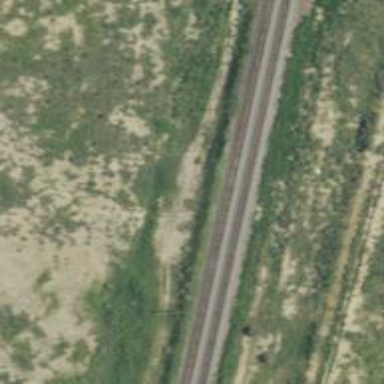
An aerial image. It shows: Railway track.